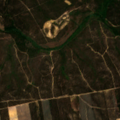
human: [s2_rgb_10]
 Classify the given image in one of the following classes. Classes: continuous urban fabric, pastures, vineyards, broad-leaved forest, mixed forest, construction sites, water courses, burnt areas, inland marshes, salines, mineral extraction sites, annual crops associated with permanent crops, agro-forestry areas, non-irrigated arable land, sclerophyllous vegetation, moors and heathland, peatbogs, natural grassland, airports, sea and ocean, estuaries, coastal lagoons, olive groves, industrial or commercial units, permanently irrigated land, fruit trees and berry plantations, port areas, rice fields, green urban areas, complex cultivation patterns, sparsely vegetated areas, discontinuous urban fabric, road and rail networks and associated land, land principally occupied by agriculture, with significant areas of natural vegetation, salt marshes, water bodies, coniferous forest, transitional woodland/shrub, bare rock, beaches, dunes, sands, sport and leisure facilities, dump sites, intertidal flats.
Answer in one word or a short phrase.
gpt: broad-leaved forest, mixed forest, transitional woodland/shrub